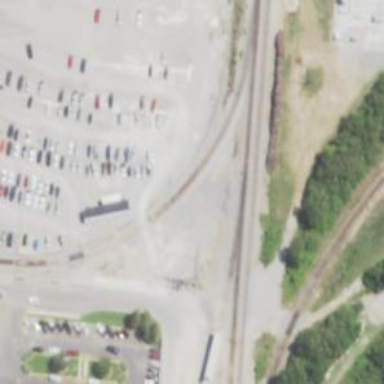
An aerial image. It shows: Railway siding with rails.